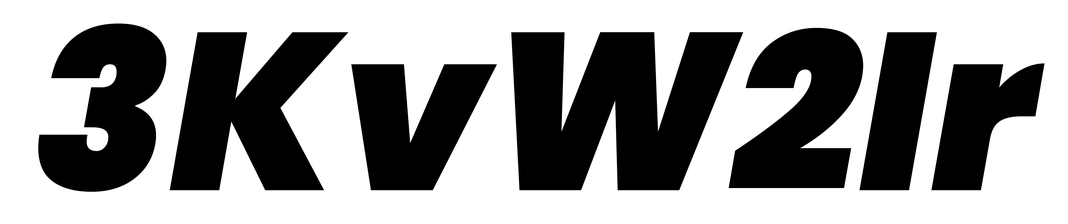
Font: Poppins-BlackItalic